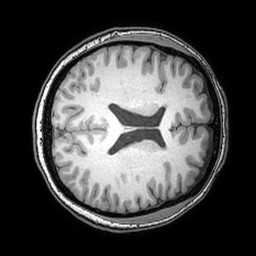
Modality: T1w
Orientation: axial
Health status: ill
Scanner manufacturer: philips
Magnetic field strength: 3 T
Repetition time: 0.007 s
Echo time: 0.0035 s